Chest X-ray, PA view. Patient: 50 years old, sex F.
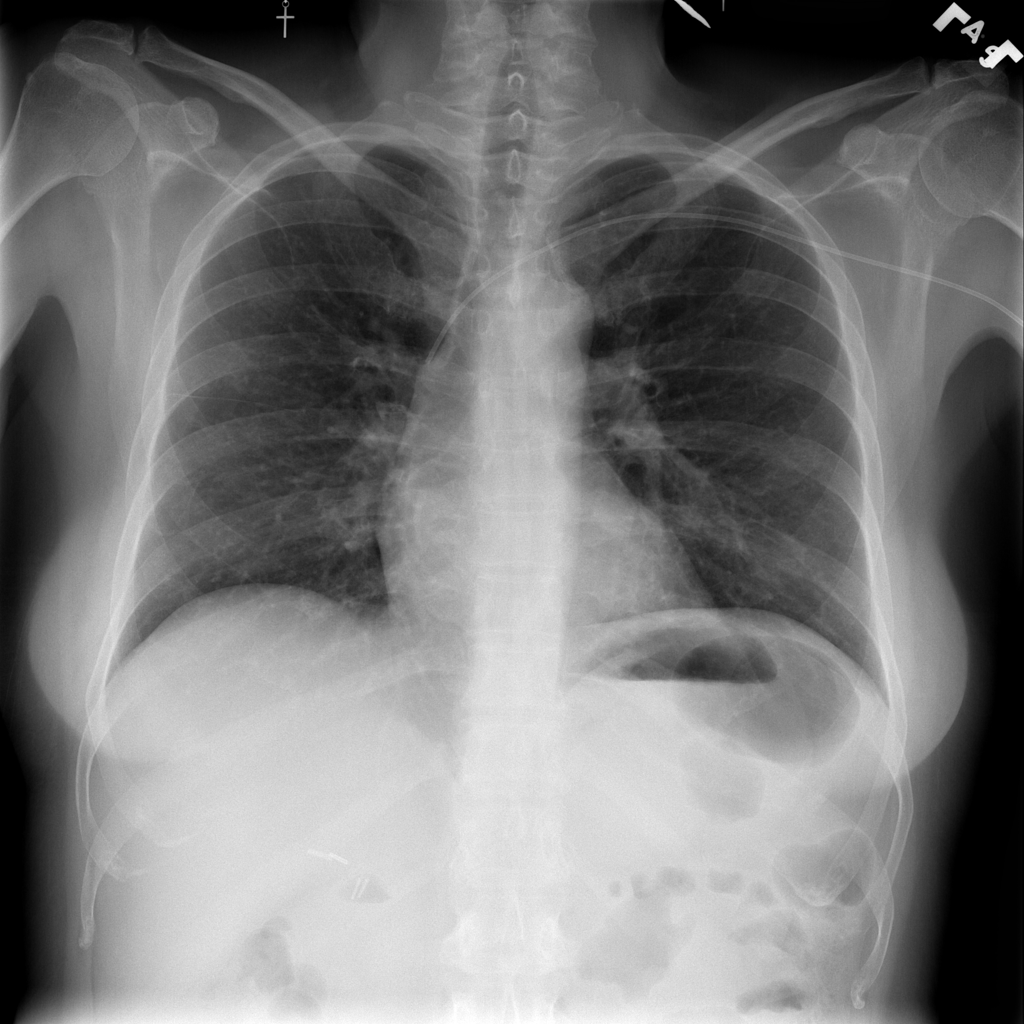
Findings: No Finding